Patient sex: M
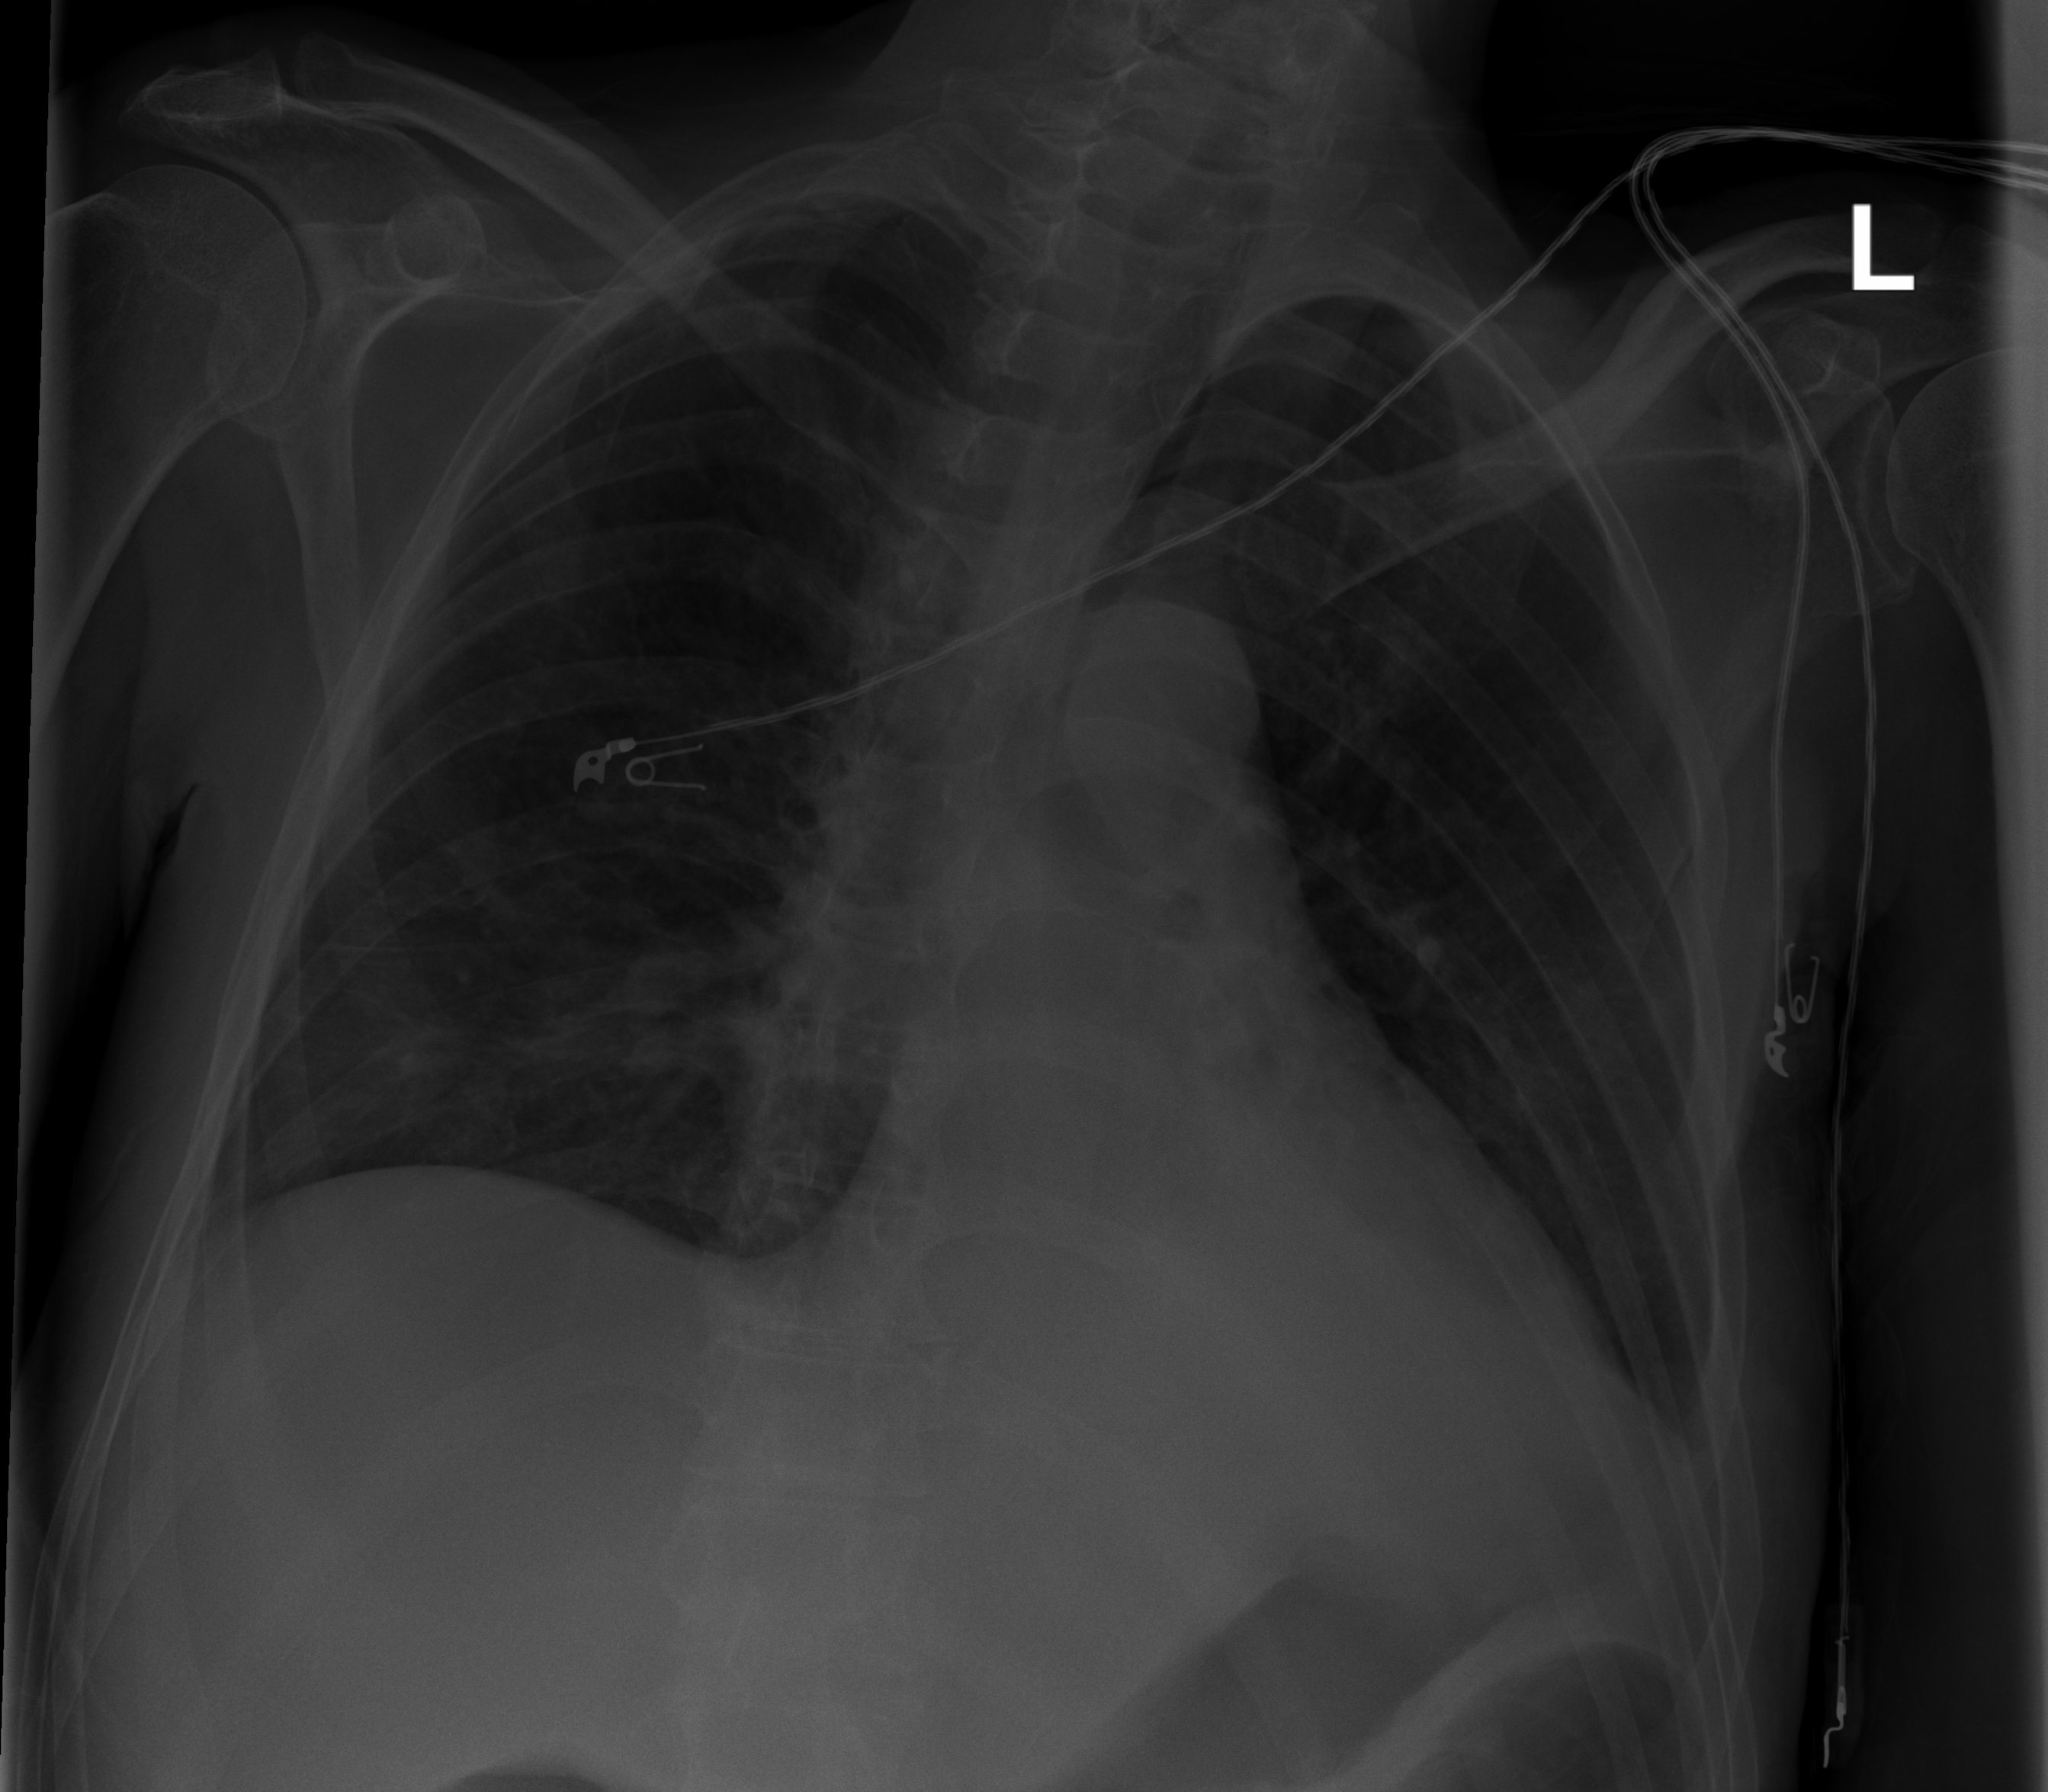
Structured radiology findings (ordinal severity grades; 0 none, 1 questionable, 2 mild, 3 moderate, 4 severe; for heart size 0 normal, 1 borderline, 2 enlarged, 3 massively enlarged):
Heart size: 0
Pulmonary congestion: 0
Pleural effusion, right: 1
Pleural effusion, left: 2
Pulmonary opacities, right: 1
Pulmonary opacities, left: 0
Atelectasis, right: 1
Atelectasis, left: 2